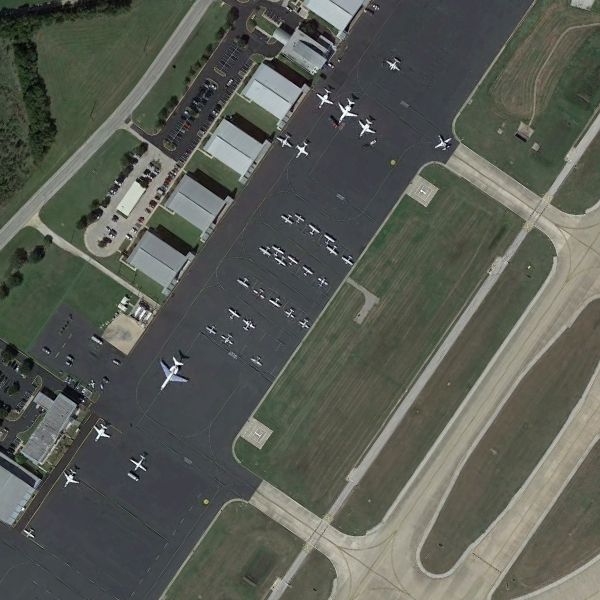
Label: Airport